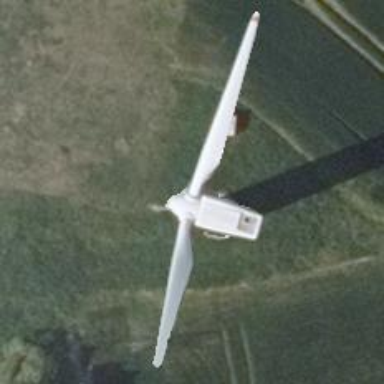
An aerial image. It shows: Wind generator powered by horizontal-axis wind turbine.